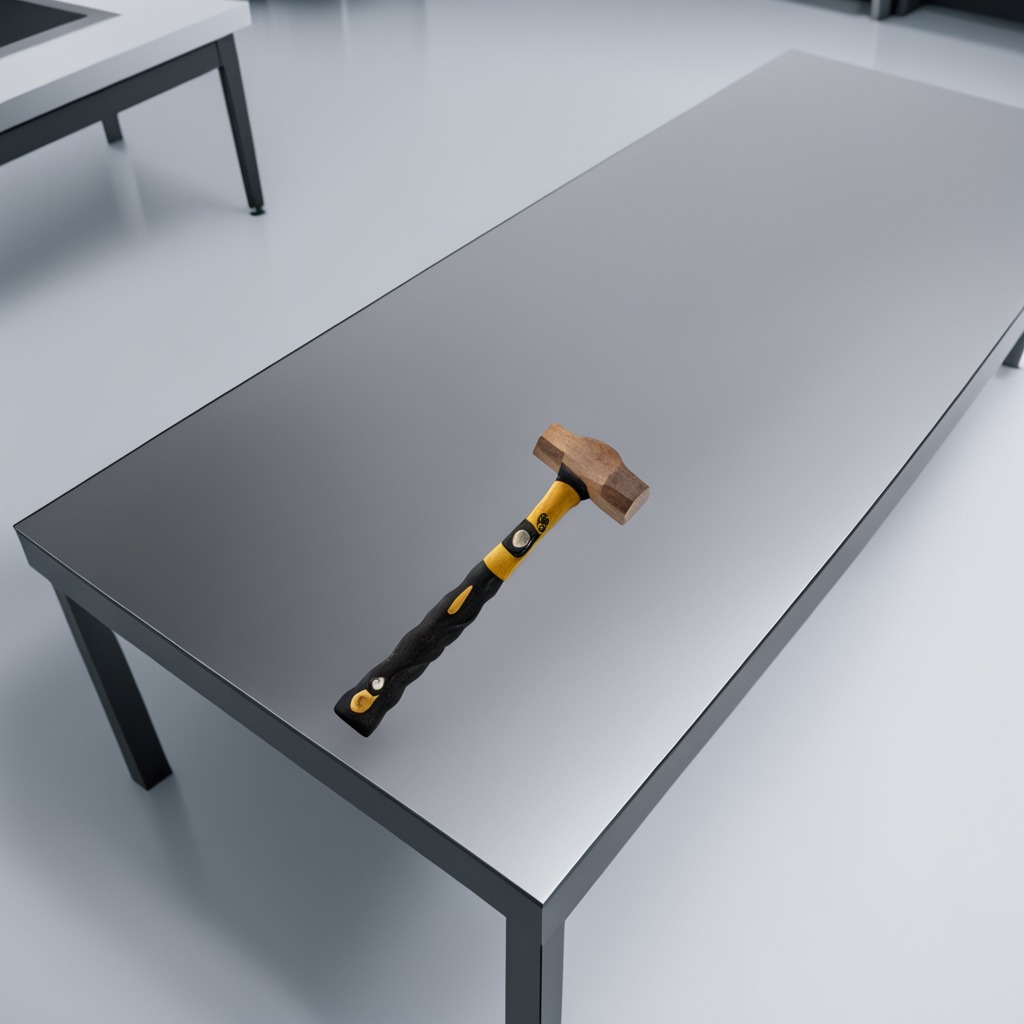
A hammer lies on the stainless steel table in a high-end prototyping lab.